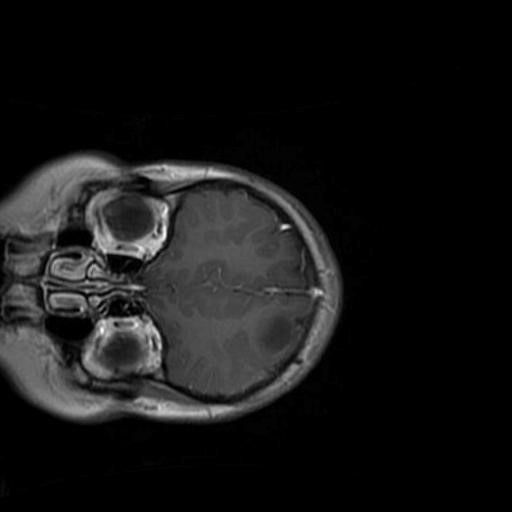
Label: brain_glioma